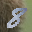
Label: 8